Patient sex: F
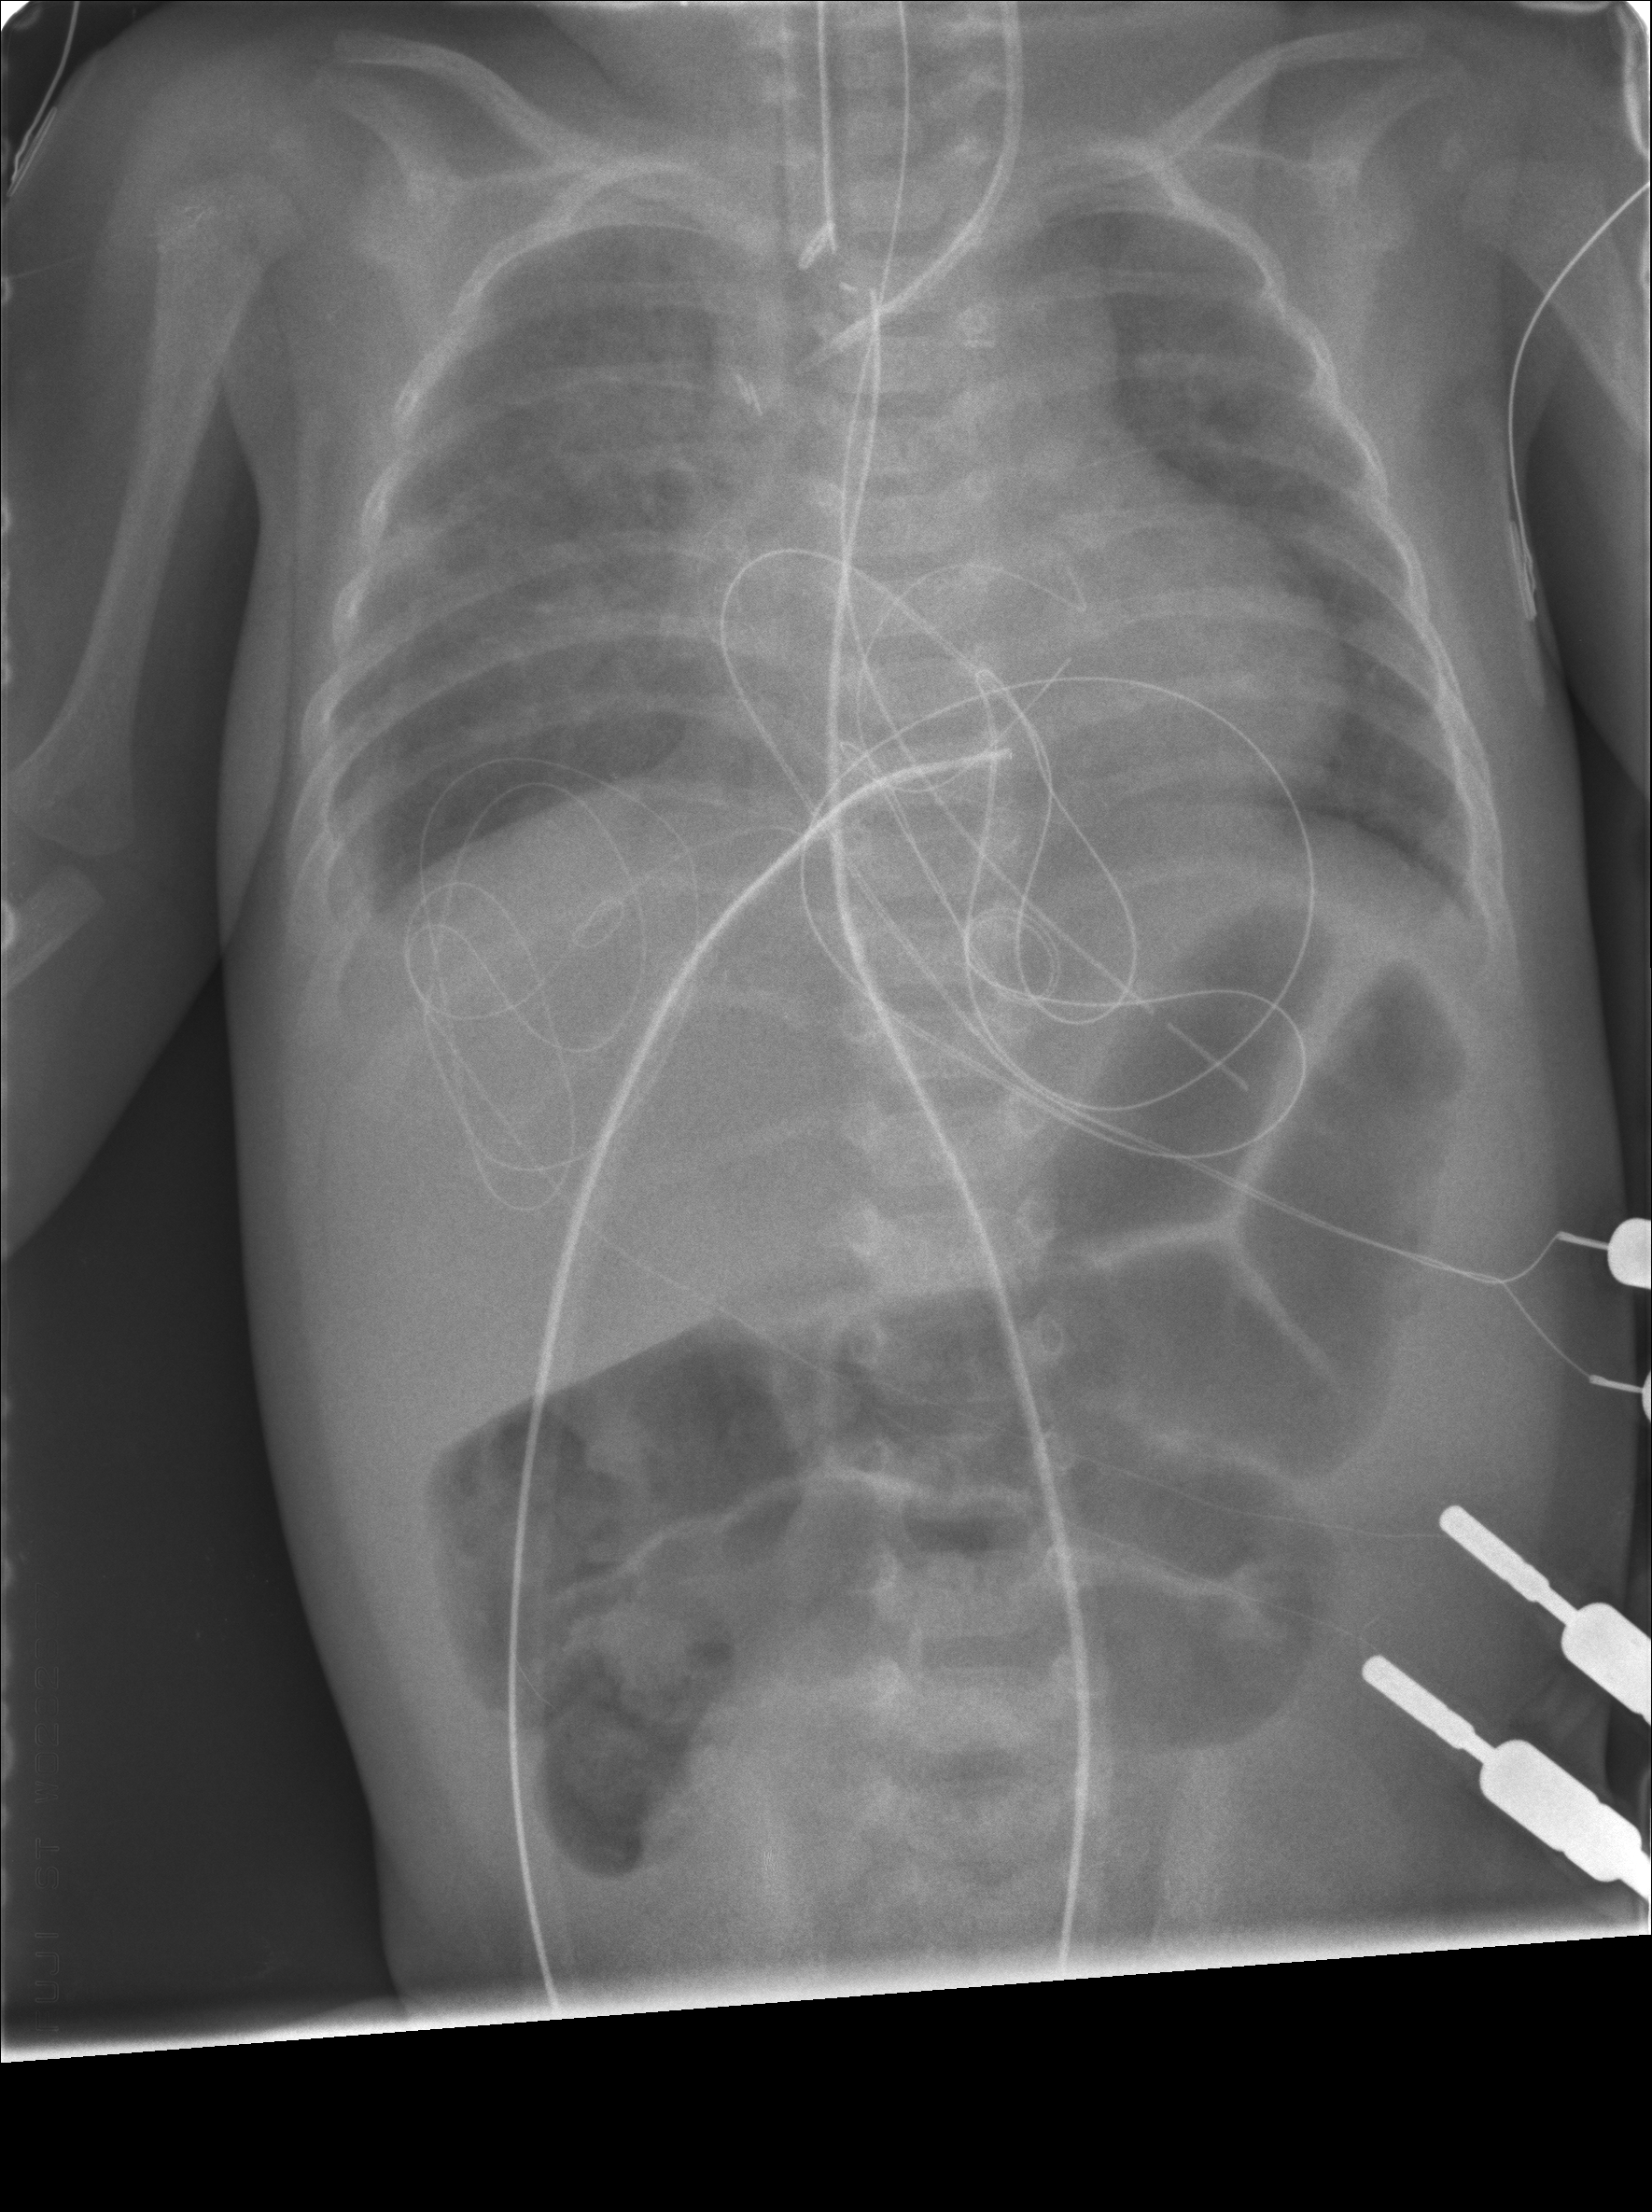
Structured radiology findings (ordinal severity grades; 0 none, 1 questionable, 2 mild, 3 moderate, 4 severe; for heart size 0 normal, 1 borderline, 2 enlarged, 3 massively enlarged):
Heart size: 1
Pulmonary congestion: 2
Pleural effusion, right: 0
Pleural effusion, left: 0
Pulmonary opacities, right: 1
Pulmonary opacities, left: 1
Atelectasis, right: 0
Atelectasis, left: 0